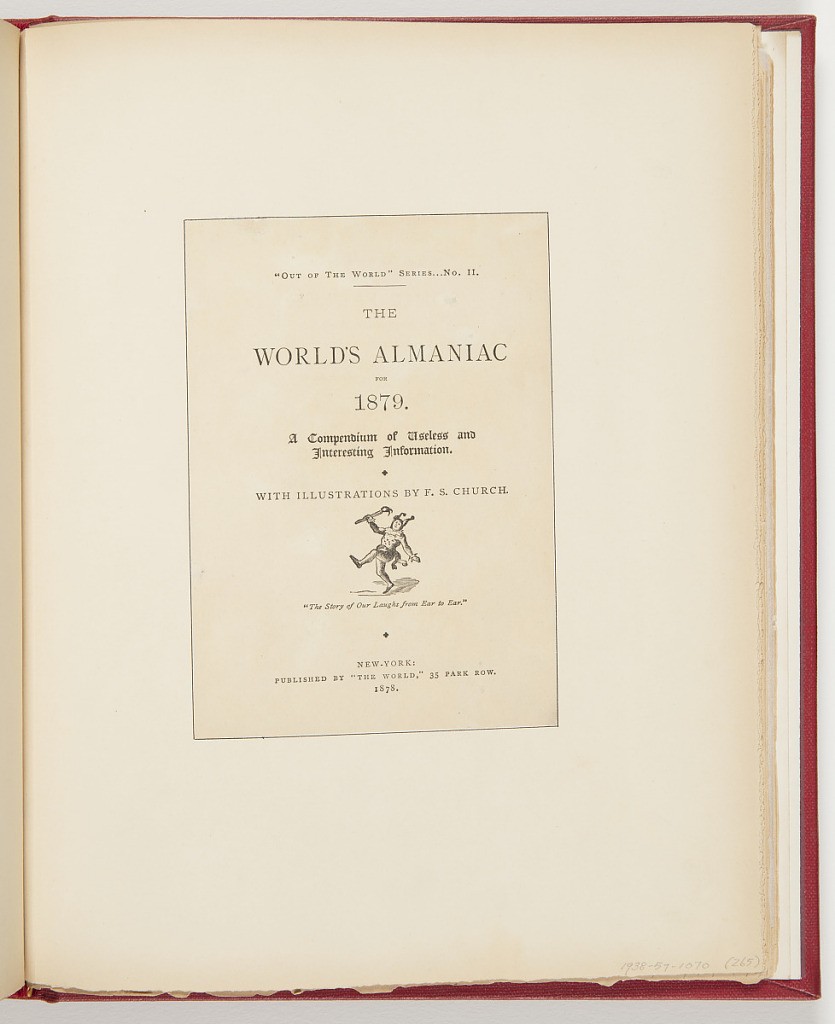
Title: Title Page for "The World's Almaniac for 1879"
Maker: Frederick Stuart Church, American, 1842–1924
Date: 1878
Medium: Printed in black ink on paper
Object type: Ephemera
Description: Title page for, The World's Almaniac for 1879